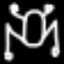
Label: frog